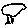
Label: bird